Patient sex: M
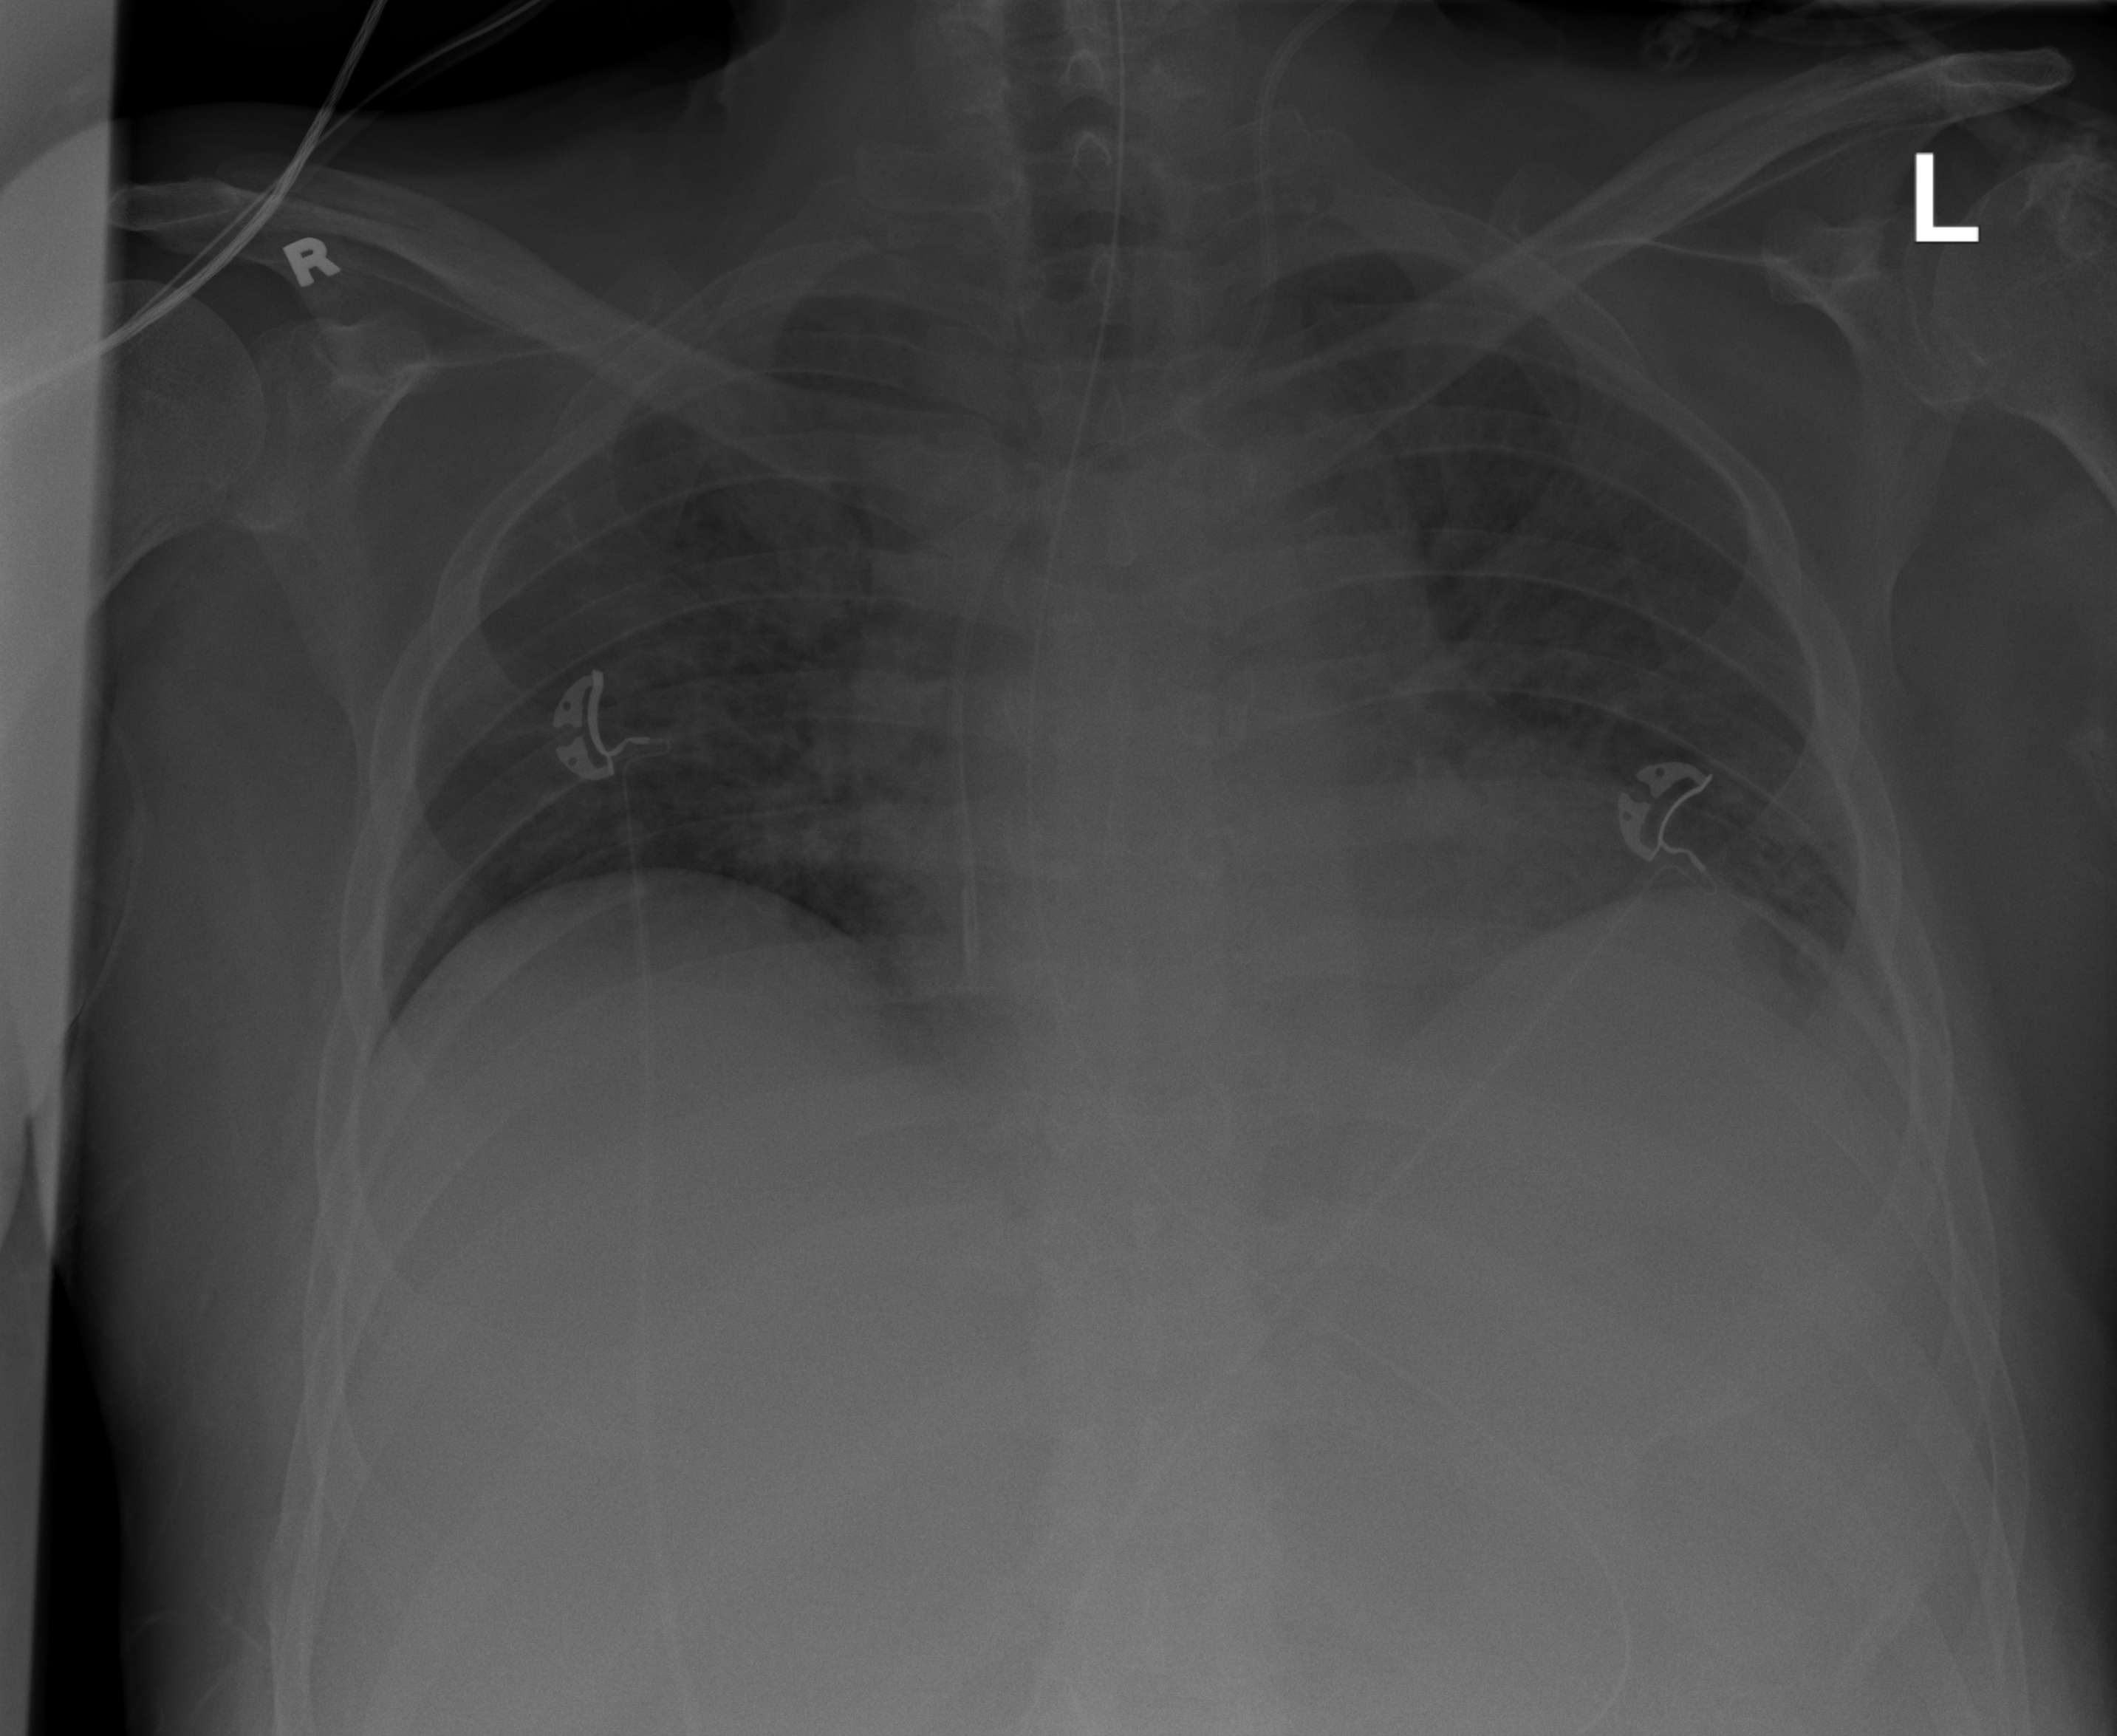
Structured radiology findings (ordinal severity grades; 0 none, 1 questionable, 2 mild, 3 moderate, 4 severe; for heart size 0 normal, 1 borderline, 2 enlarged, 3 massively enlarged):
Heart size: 1
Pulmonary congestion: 2
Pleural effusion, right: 0
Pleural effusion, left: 0
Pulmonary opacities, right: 2
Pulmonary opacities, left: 2
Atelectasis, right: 2
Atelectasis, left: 2